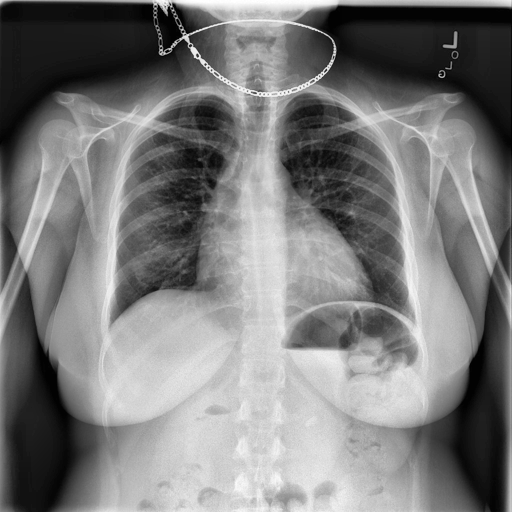
Finding: NORMAL